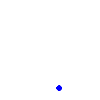
Particle: electron